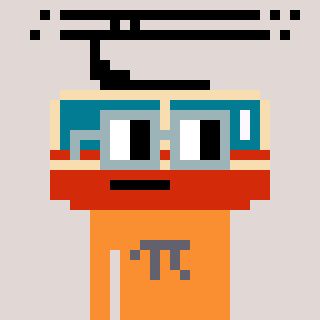
a pixel art character with square dark gray glasses, a tram wagon-shaped head and a orange-colored body on a warm background